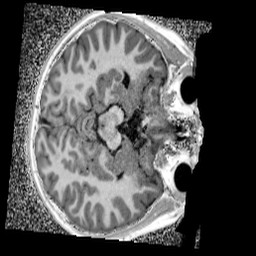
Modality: UNIT1_denoised
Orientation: axial
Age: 11
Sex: male
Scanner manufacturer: siemens
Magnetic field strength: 3 T
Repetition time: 4 s
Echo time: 0.00299 s